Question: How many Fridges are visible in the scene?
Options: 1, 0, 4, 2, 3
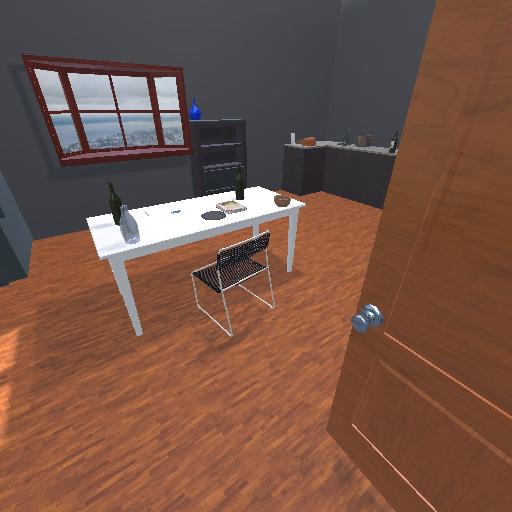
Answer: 1